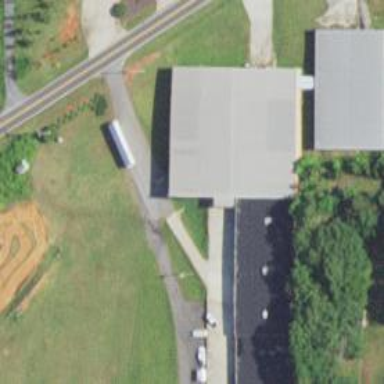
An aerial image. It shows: Warehouse building.